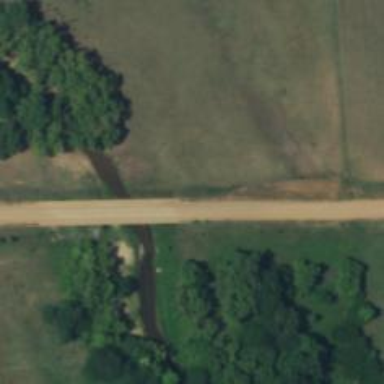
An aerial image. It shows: Residential road with bridge.